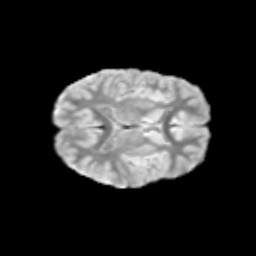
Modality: T2w
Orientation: axial
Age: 10
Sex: female
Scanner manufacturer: siemens
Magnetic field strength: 3 T
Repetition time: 3.8 s
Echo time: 0.07 s